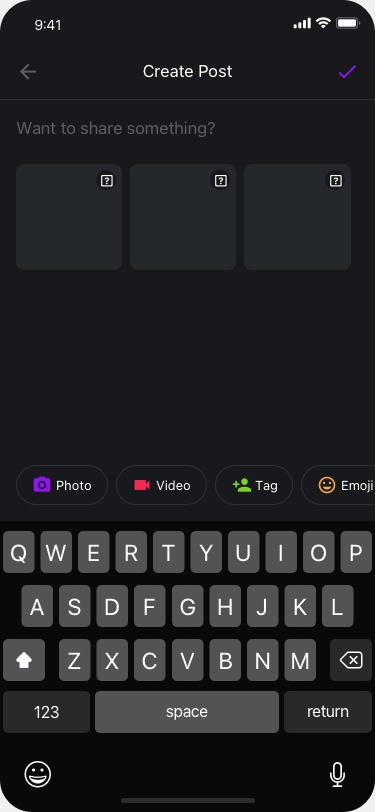
Text in this UI design:
Photo
Video
Tag
Emoji



Want to share something?
Create Post